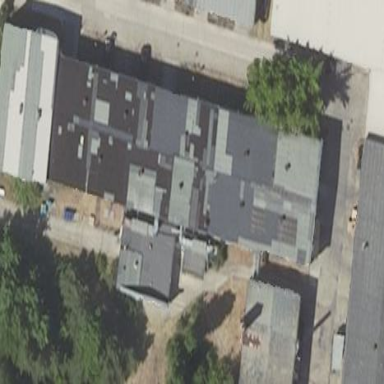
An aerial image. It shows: Industrial building.